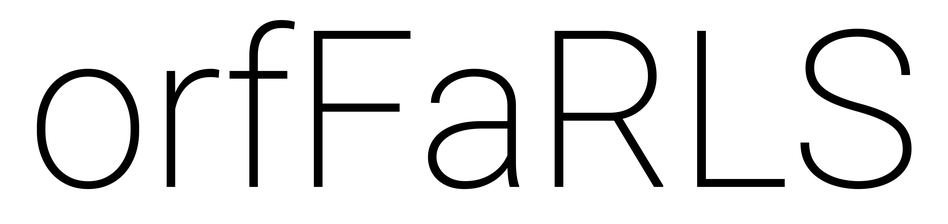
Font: Roboto_ExtraLight